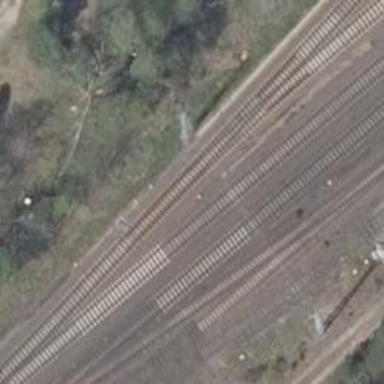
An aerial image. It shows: Railway switch with the turnout on the right side.